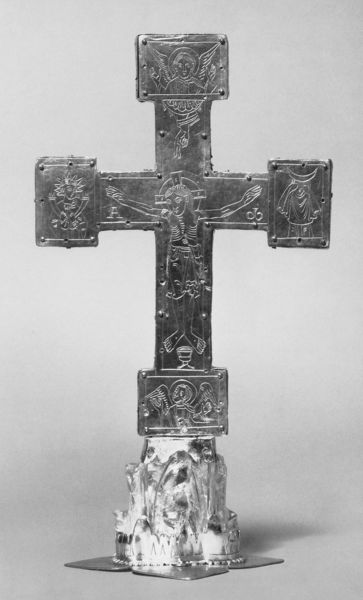
Titel: Altarkreuz
Standort: Münster, Domkammer (EU - D - NRW)
Schlagwörter: flügel, weiß, grau, schwarz, tuch, sockel, hände, gold, kelch, gotik, engel, skulptur, statue, füße, glanz, glänzen, metall, bronze, foto, vier, adam, mond, kreuz, gravur, heiligenschein, nimbus, christus, jesus, kreuzigung, mittelalter, romanik, kruzifix, veronika, gehämmert, reliquie, michael, gral, schächer, keltisch, evangelisten, inri, lukas, schweißtuch, niete, irisch, matthias, geprägt, schottisch